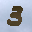
Label: 3